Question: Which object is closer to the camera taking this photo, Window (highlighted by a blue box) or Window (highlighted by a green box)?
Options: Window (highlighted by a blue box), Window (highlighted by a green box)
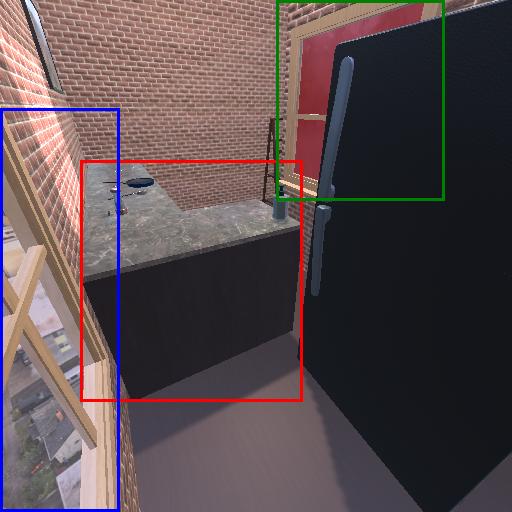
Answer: Window (highlighted by a blue box)